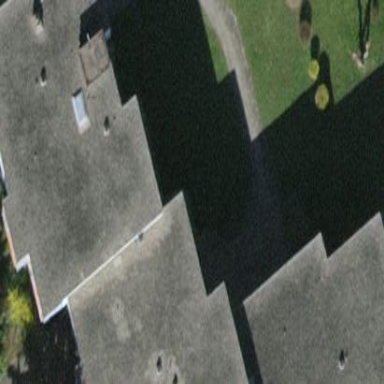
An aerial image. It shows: Tile-roofed apartment building.